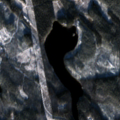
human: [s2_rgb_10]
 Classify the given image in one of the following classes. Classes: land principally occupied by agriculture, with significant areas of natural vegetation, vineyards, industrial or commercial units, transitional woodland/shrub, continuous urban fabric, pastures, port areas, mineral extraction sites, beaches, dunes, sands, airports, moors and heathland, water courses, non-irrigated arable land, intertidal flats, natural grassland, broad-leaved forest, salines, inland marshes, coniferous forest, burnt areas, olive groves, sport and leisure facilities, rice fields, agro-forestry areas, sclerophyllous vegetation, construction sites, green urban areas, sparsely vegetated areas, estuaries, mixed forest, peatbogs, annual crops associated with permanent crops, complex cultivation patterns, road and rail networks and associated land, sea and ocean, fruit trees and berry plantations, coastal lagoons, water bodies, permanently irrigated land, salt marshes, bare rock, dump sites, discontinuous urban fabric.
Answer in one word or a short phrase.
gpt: coniferous forest, mixed forest, transitional woodland/shrub